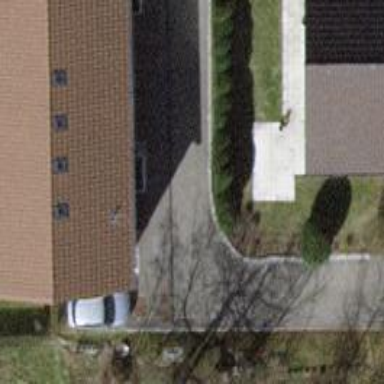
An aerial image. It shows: Alley with asphalt surface designated as service road.